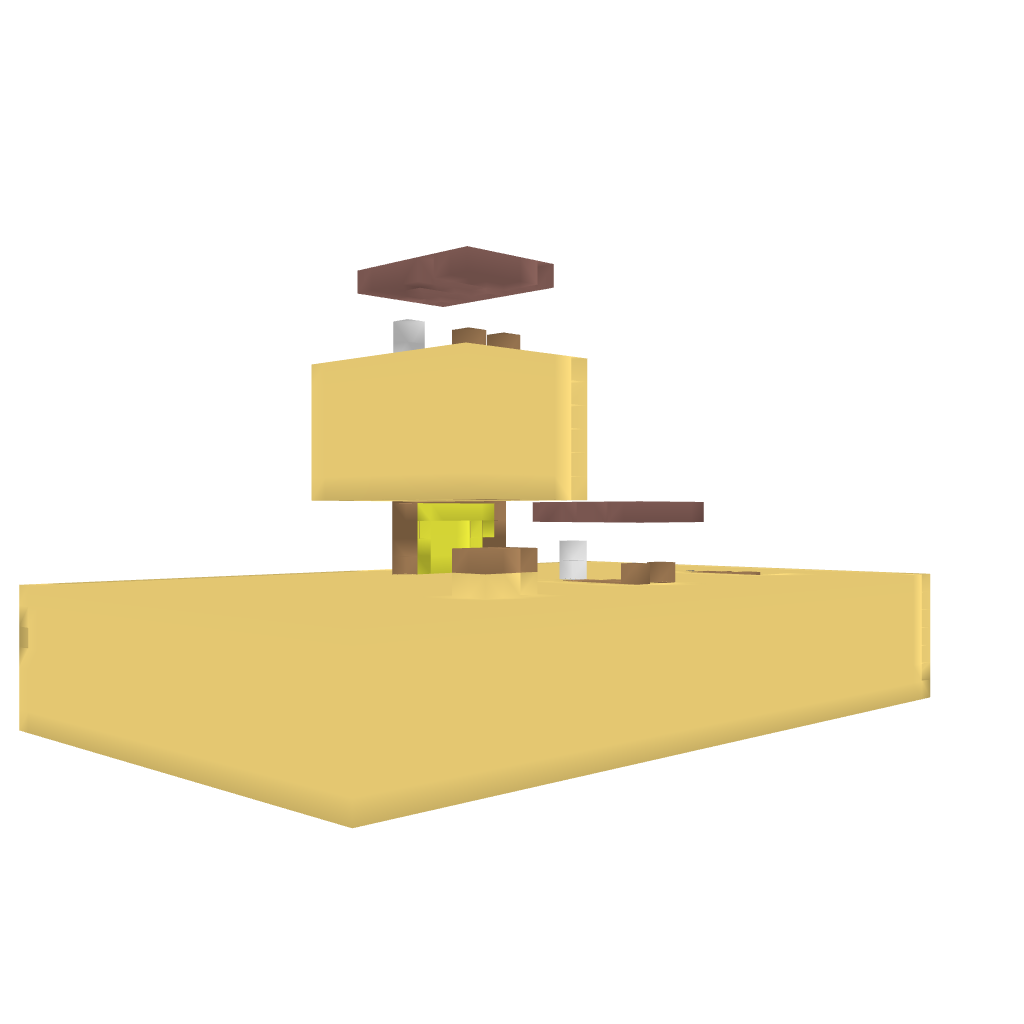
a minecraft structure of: Dustless trap bad low quality